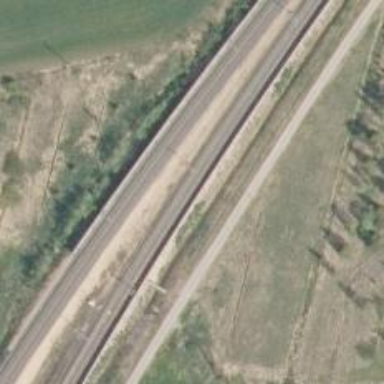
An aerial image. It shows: Railway track with continuous electrified contact line.